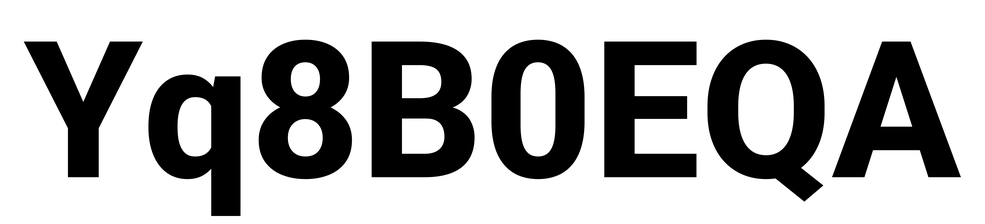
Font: Roboto_ExtraBold